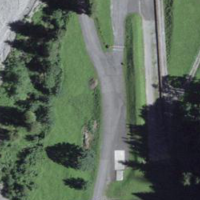
EUNIS habitat code: 23
Species observed at this site:
Filipendula ulmaria